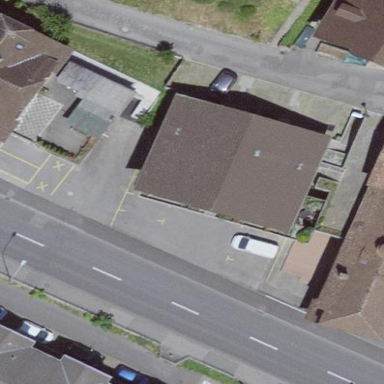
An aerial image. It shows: Residential building.